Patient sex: F
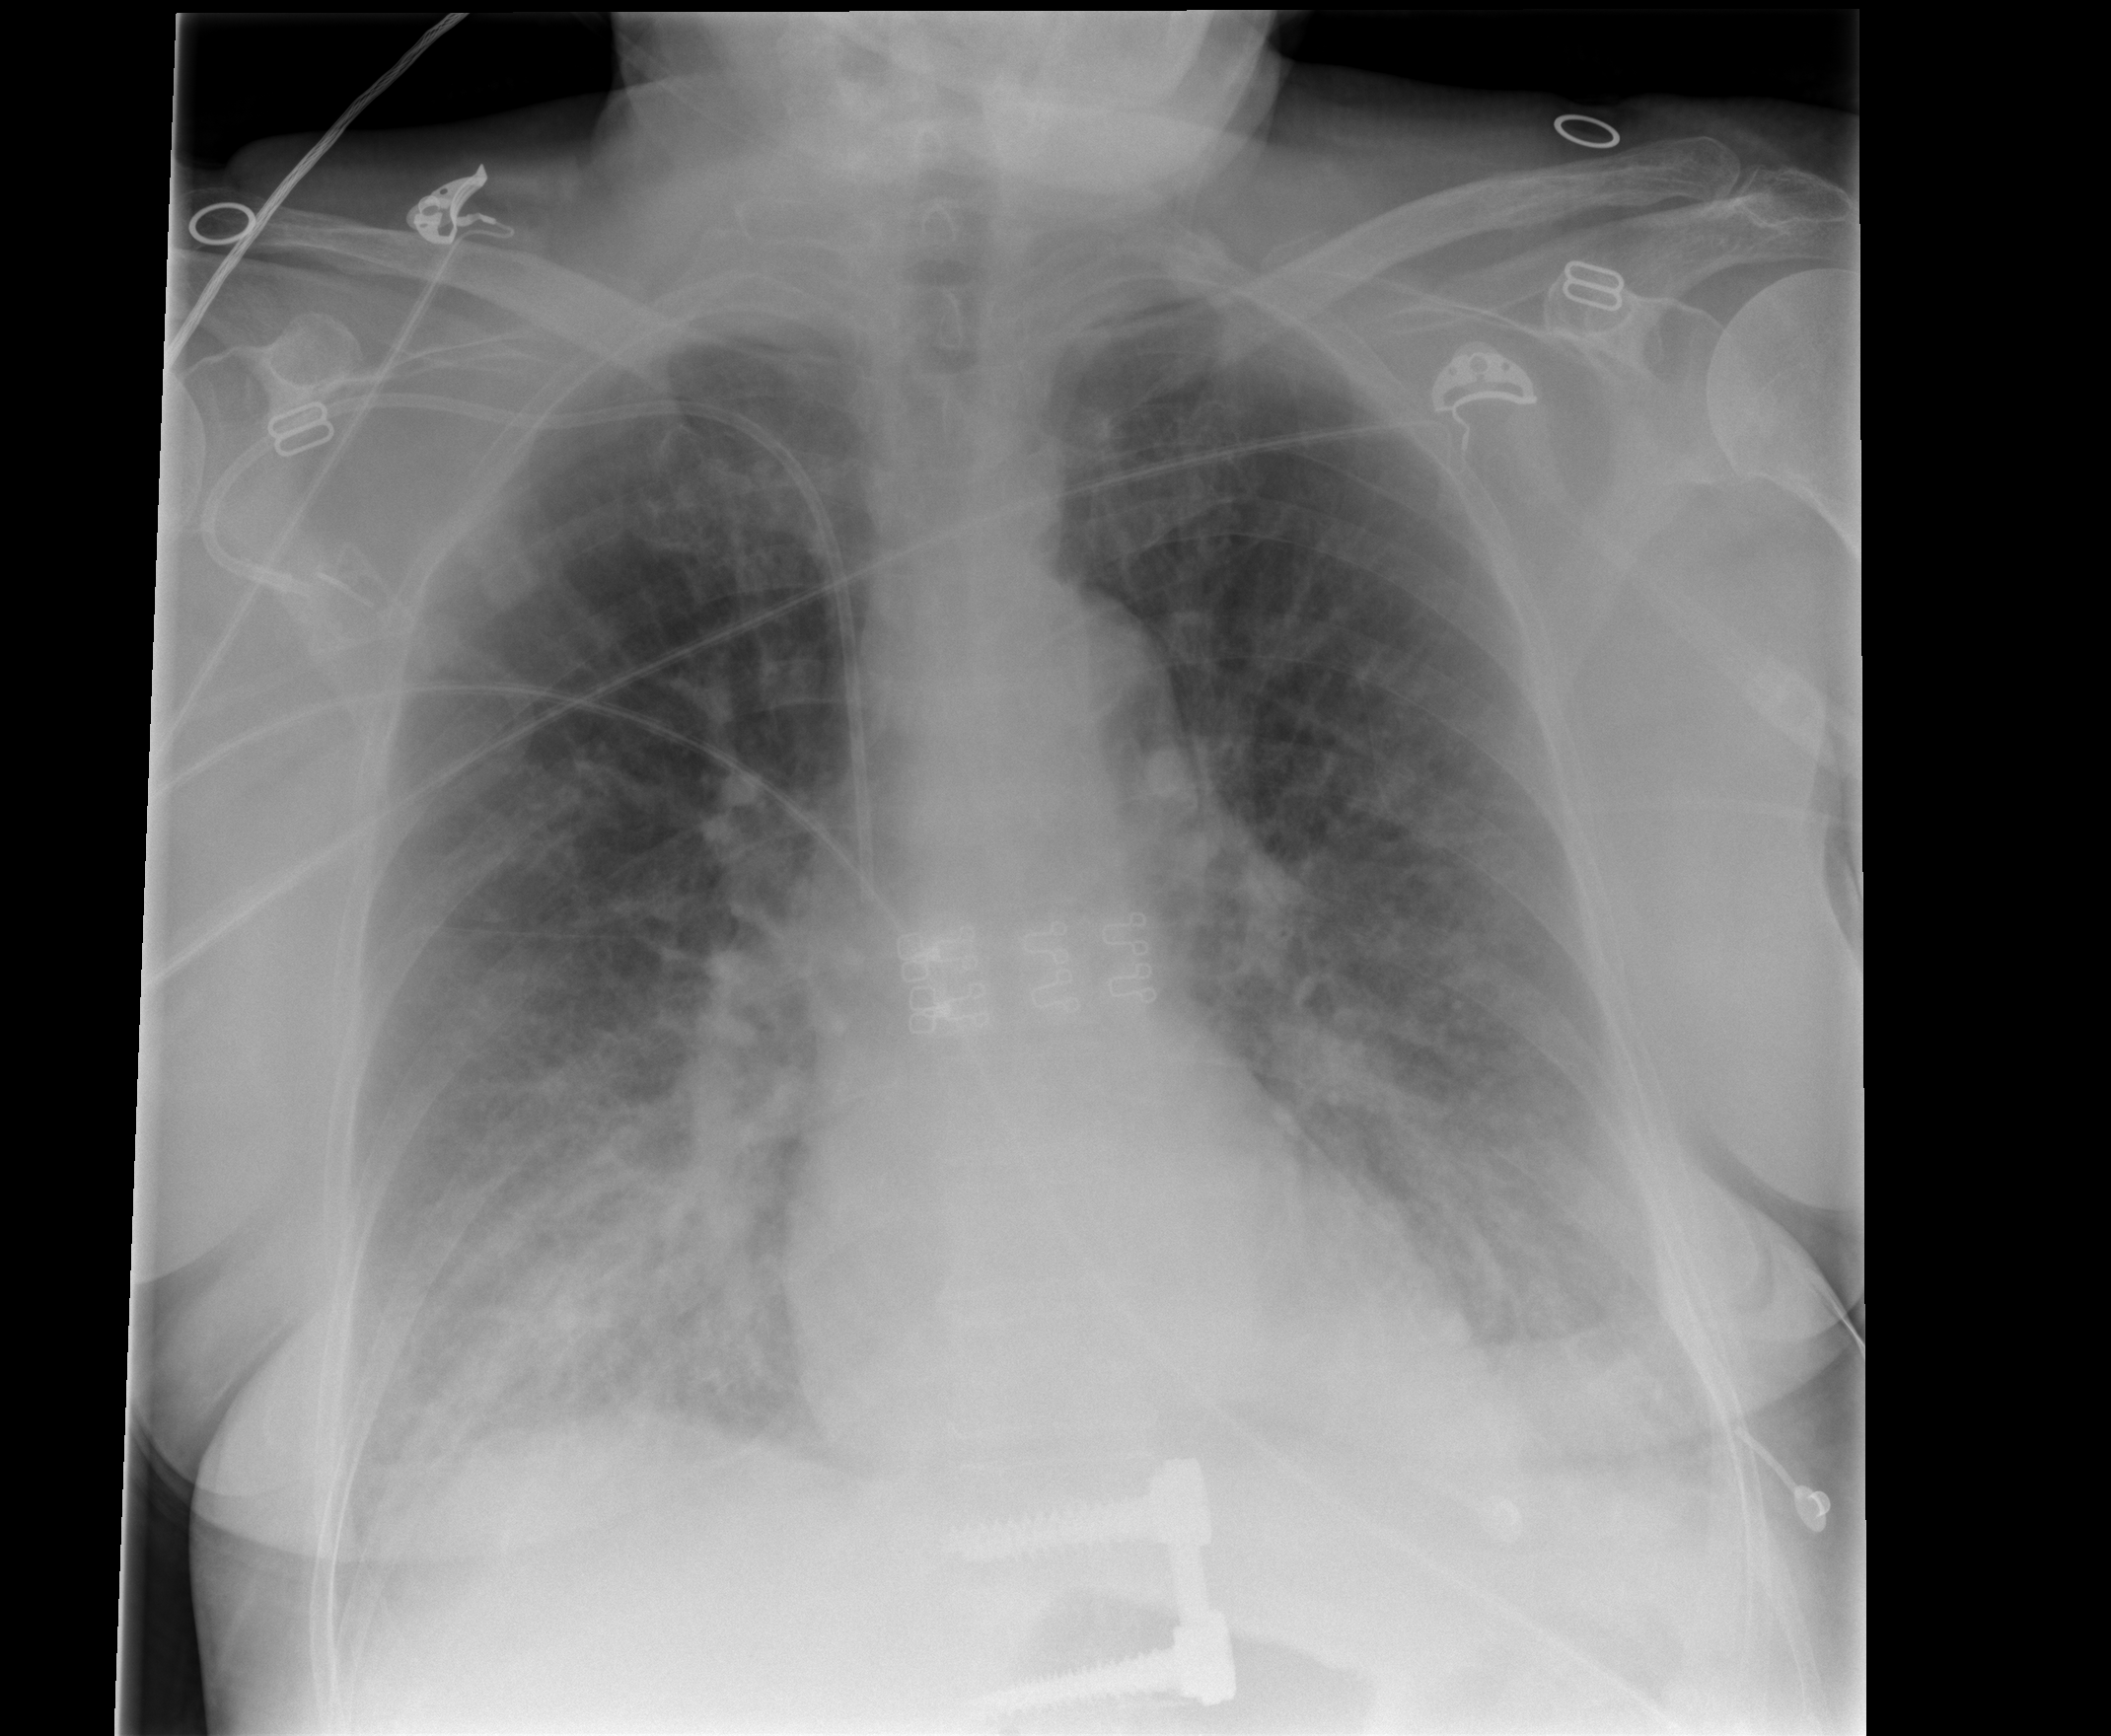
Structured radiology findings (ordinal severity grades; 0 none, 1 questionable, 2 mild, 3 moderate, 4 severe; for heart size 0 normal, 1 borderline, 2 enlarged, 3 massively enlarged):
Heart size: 0
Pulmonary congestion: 0
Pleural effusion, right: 2
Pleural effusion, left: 2
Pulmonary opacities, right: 2
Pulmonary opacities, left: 0
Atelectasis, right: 2
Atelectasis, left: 2